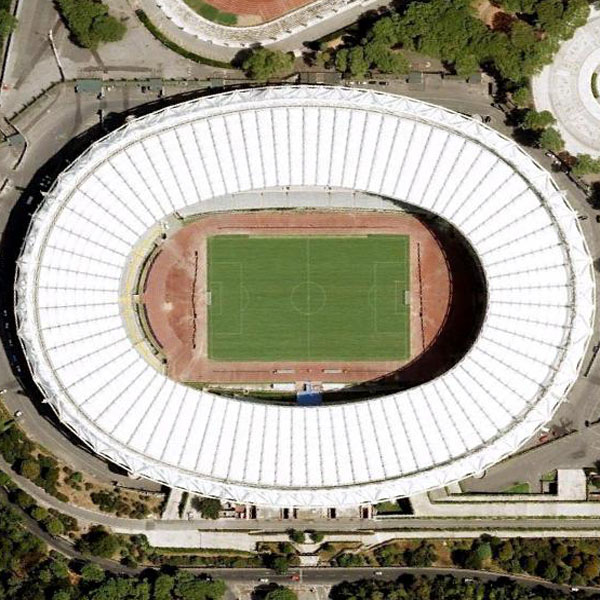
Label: footballField